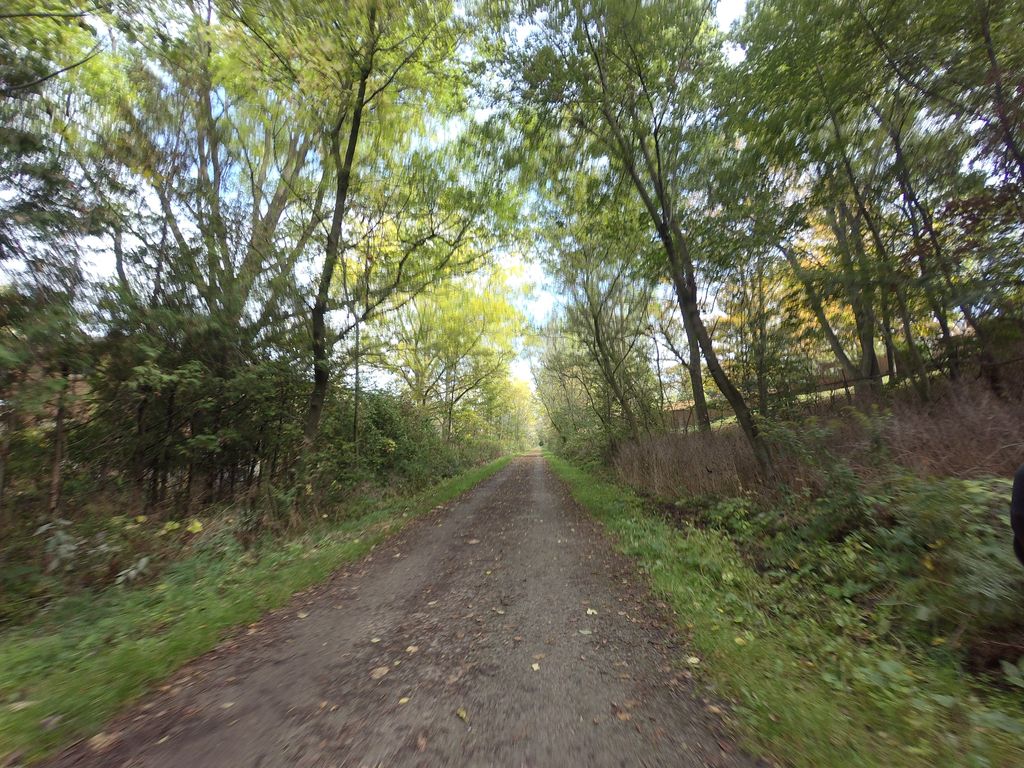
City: hamilton